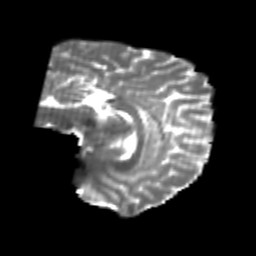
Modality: T2w
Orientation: sagittal
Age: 20
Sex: female
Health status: healthy
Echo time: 0.074 s